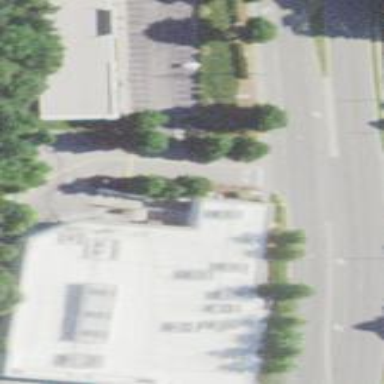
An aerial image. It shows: Commercial building.